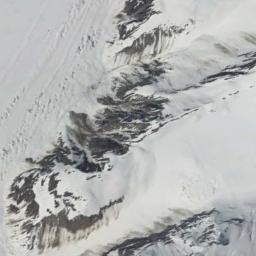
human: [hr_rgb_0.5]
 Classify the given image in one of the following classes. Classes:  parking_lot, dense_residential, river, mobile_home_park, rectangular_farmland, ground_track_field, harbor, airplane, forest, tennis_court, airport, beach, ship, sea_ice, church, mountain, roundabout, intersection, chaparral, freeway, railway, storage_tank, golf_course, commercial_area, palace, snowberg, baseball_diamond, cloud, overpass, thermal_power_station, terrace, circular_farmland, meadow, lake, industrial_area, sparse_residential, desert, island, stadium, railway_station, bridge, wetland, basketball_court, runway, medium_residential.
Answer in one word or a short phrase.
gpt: snowberg